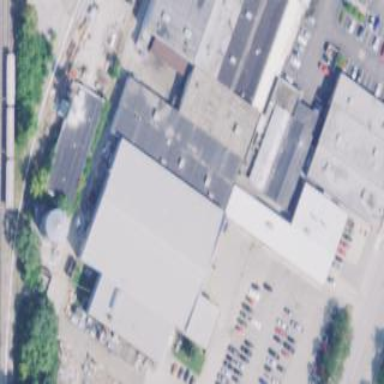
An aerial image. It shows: Industrial building.